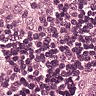
Metastatic tissue present: yes